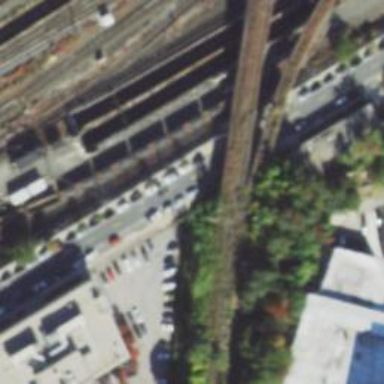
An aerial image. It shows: Unused railway yard.